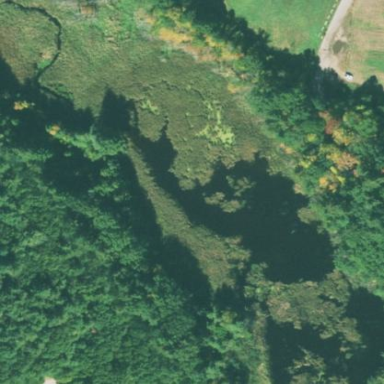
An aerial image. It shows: Marshy wetland area.